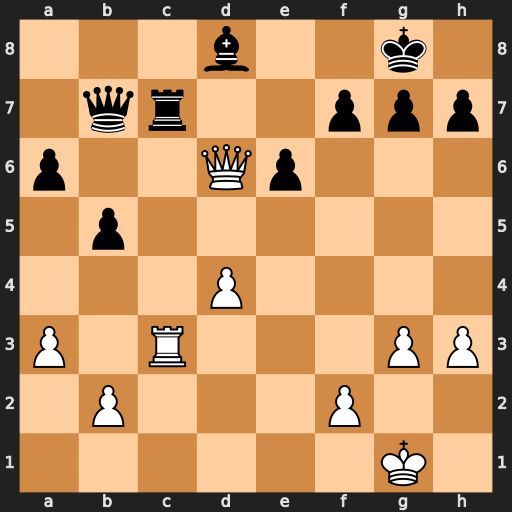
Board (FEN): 3b2k1/1qr2ppp/p2Qp3/1p6/3P4/P1R3PP/1P3P2/6K1
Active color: w
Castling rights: -
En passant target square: -
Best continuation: Qxd8#